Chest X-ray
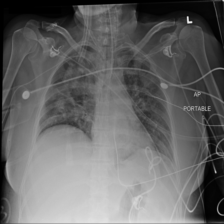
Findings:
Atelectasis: negative
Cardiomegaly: negative
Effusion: negative
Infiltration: negative
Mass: negative
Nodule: negative
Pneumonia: negative
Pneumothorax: negative
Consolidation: negative
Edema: negative
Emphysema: negative
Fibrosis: negative
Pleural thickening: negative
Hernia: negative